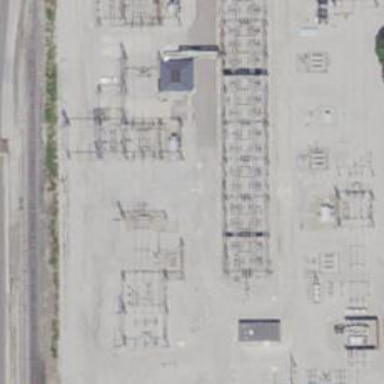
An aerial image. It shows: Switch for power supply.